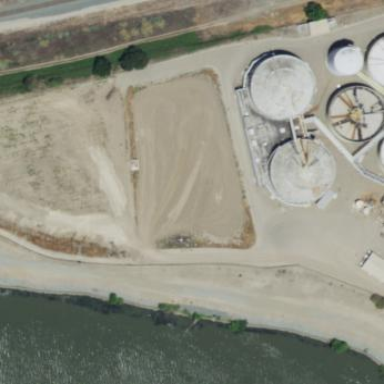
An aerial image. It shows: Reservoir of water located near wastewater plant.